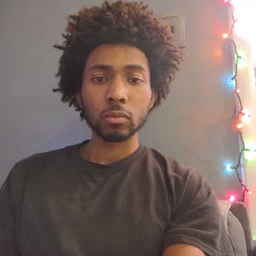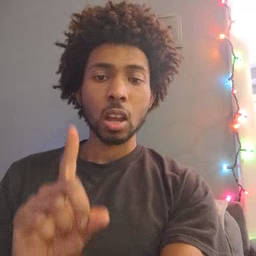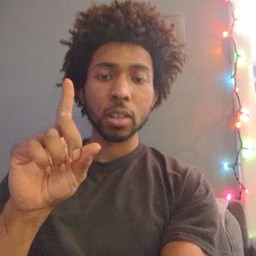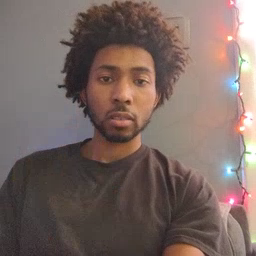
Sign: up